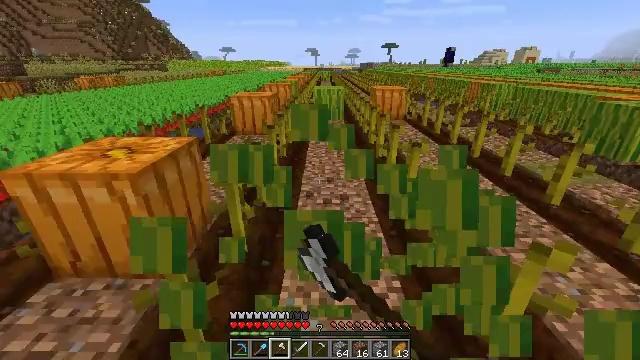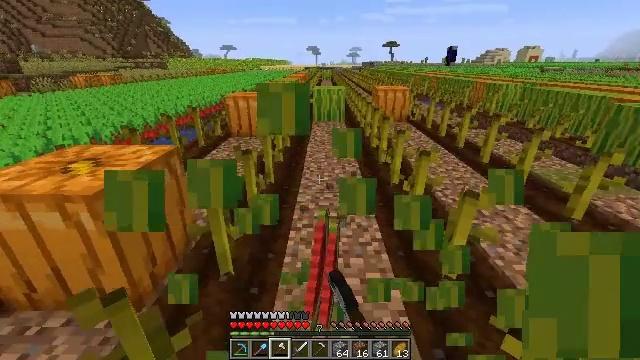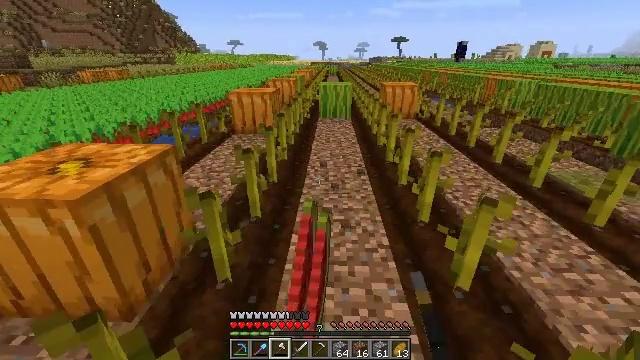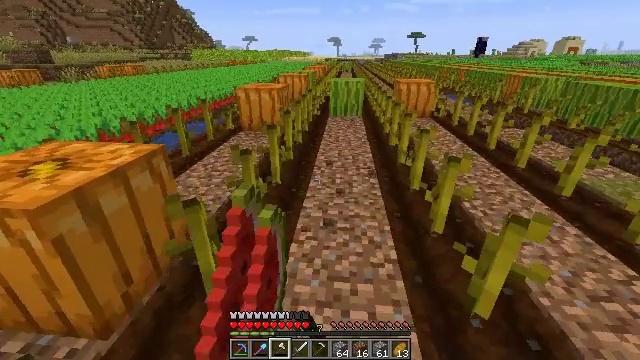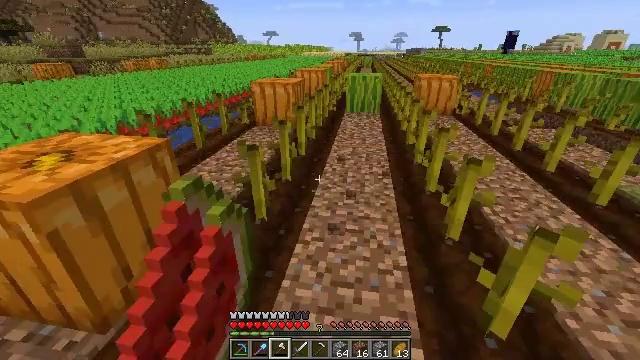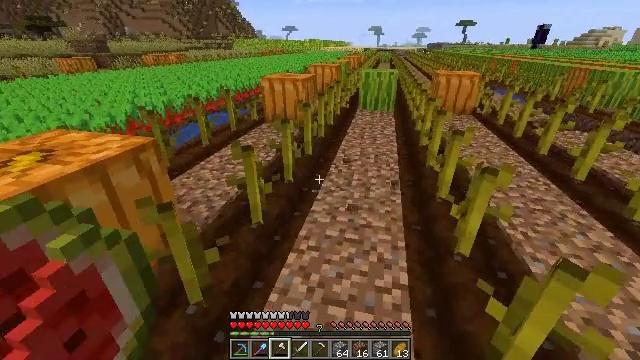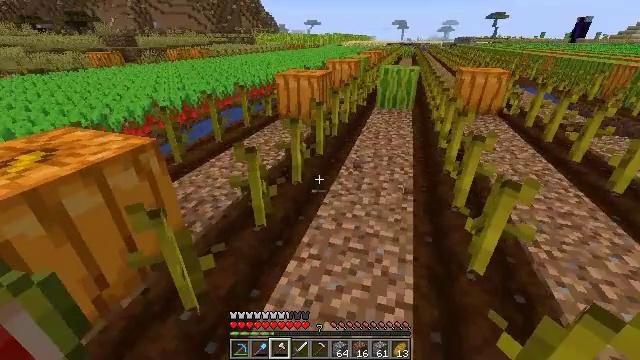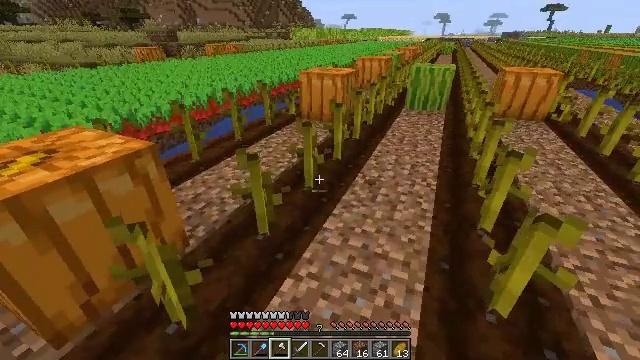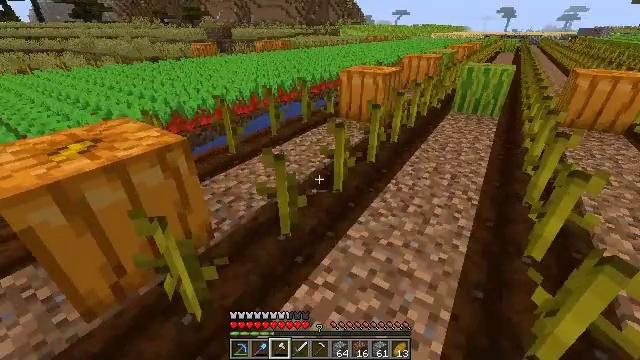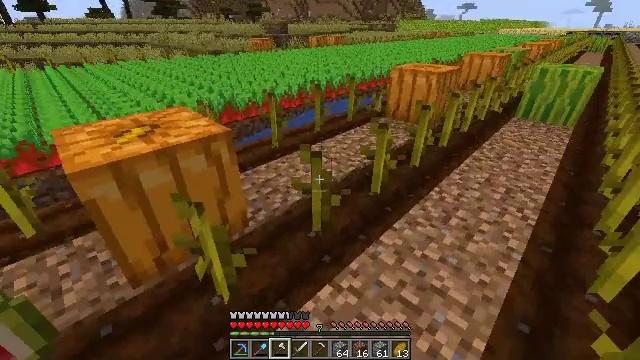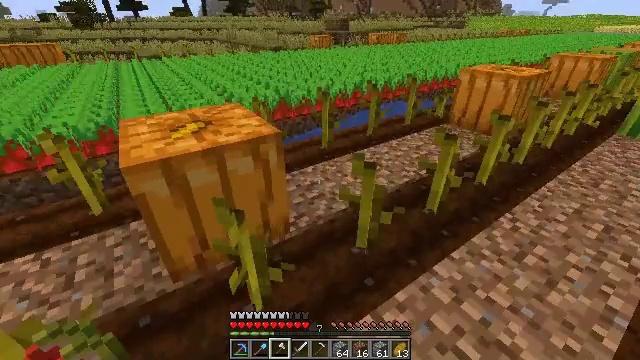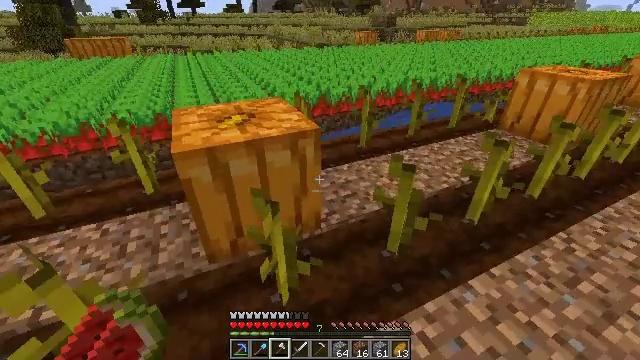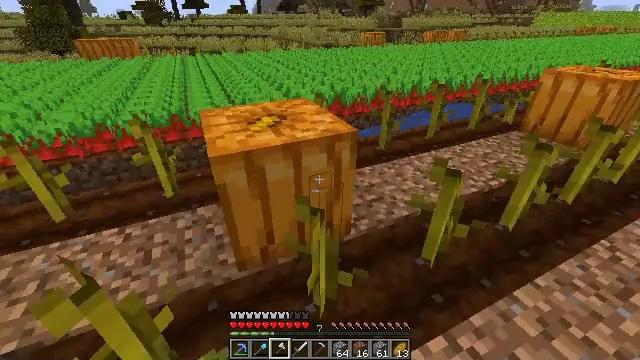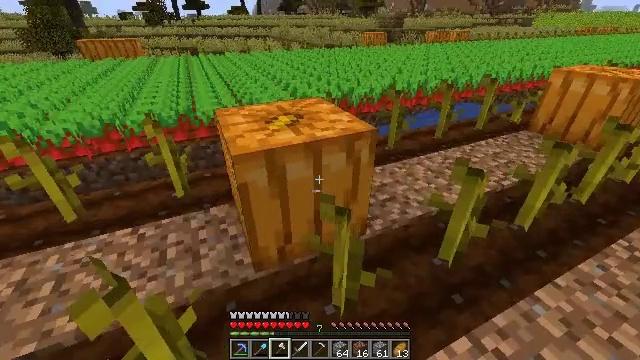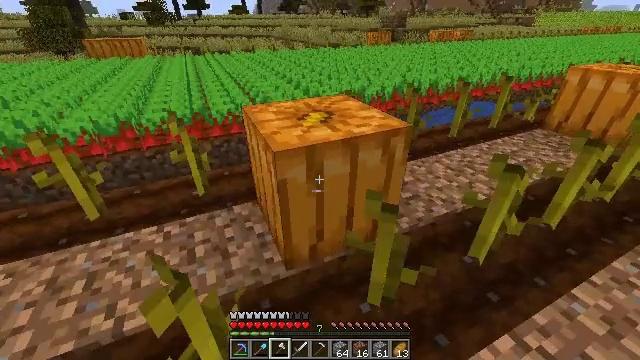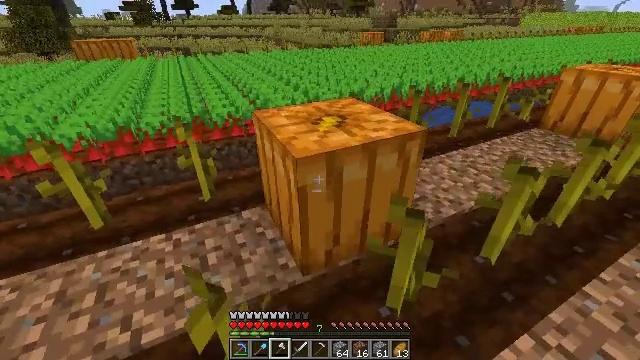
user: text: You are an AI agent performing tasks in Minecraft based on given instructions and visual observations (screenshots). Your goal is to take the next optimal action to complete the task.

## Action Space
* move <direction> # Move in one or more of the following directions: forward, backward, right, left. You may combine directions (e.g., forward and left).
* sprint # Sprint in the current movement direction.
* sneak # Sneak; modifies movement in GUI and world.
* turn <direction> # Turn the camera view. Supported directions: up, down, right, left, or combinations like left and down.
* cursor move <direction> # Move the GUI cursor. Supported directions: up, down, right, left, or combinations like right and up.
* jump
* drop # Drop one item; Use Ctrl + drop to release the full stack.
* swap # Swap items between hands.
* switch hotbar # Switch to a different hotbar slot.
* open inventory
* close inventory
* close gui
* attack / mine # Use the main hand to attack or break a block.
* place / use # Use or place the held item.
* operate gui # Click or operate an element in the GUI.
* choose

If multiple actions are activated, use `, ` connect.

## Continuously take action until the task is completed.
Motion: motion action
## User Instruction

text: Break the pumpkin to collect it.
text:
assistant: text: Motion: move forward, attack / mine
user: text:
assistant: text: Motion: move forward, turn left, attack / mine
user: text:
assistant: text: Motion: move forward and move right, turn left
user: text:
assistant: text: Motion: move forward and move right, turn left and down
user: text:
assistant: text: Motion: move forward and move right, turn left
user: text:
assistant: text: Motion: move forward and move right, turn left
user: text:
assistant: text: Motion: move forward and move right, turn left
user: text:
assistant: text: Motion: move forward and move right, turn left
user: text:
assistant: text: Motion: move forward and move left, turn left
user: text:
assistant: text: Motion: move forward and move left, turn left
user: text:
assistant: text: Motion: move left, turn left
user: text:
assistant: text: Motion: move left
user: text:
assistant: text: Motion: move left
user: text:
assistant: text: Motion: move left
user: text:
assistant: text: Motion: move left, turn right
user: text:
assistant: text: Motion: move left, turn right
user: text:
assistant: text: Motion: move left, turn right
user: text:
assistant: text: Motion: move forward and move left, turn right
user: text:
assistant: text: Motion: move forward and move left, turn right
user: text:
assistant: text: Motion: move forward and move left, turn right
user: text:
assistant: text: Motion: move forward and move left, turn right
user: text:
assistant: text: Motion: move forward and move left, turn right
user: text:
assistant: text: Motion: move forward and move left, turn right
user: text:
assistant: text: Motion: move left, turn right
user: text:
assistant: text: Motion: move left, turn right
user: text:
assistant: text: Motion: turn right
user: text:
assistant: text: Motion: turn right
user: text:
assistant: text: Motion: turn right
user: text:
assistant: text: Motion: turn right
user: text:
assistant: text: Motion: no_op